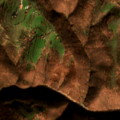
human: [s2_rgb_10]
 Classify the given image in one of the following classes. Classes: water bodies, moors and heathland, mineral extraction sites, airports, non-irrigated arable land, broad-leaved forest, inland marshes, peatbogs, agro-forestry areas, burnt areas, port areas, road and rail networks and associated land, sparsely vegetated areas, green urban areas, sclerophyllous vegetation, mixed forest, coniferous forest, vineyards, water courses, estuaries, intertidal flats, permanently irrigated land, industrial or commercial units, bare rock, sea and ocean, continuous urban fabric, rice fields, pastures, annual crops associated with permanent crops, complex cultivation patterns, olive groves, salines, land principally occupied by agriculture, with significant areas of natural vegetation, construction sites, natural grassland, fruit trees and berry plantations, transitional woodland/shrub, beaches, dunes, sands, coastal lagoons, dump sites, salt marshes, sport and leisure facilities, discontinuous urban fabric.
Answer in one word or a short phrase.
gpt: land principally occupied by agriculture, with significant areas of natural vegetation, broad-leaved forest, natural grassland, transitional woodland/shrub